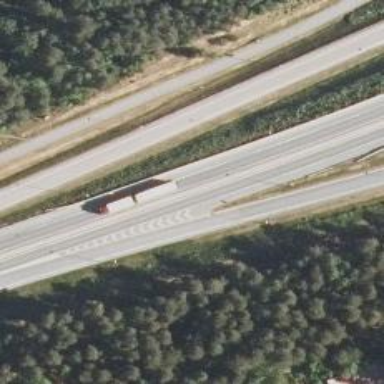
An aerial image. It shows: Trunk link highway.